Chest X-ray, AP view. Patient: 43 years old, sex M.
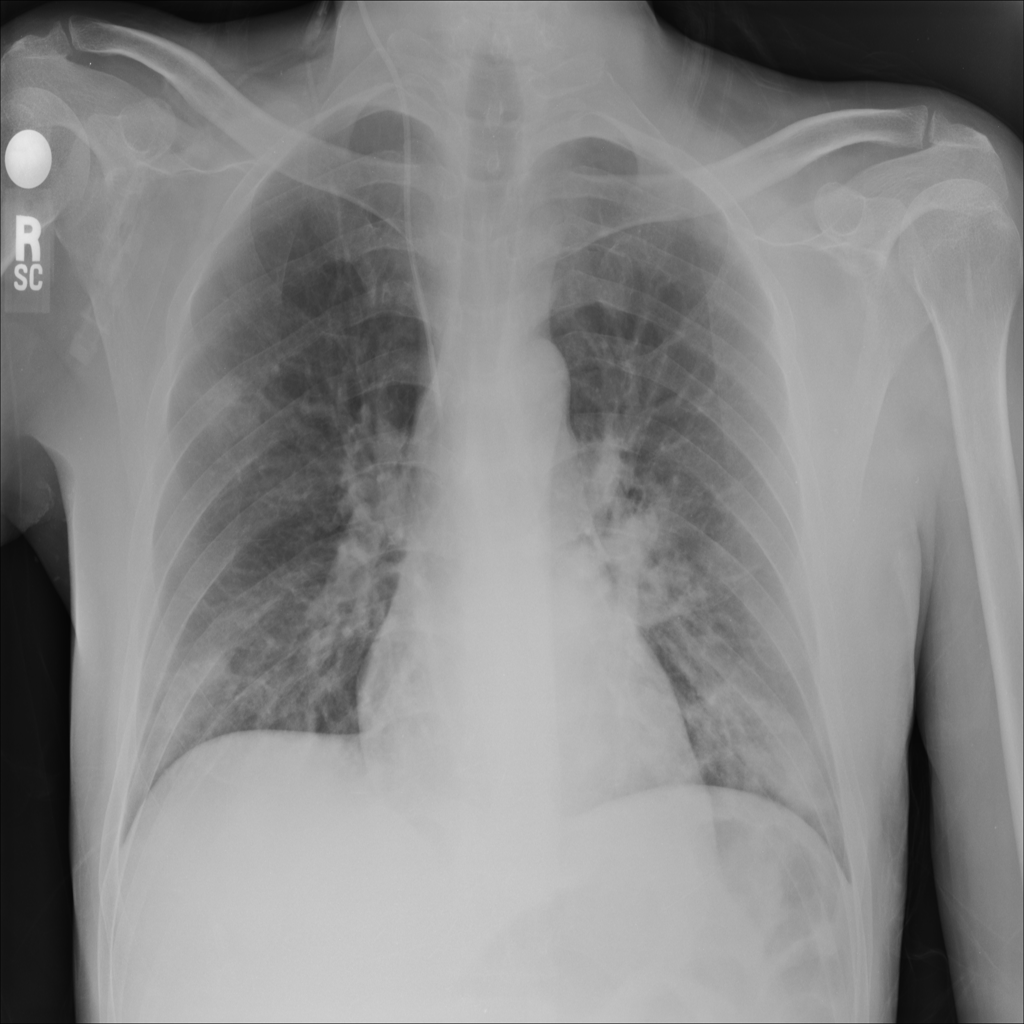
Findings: Consolidation